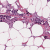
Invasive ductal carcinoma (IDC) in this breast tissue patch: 1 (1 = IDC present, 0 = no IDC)